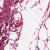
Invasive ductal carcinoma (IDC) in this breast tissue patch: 0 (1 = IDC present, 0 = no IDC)